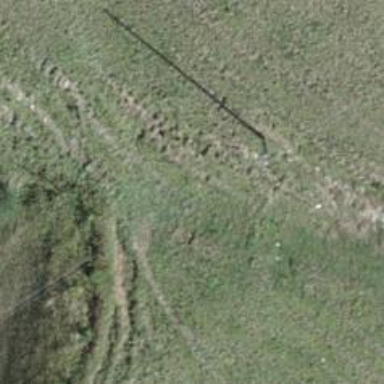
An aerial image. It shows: Minor power line.